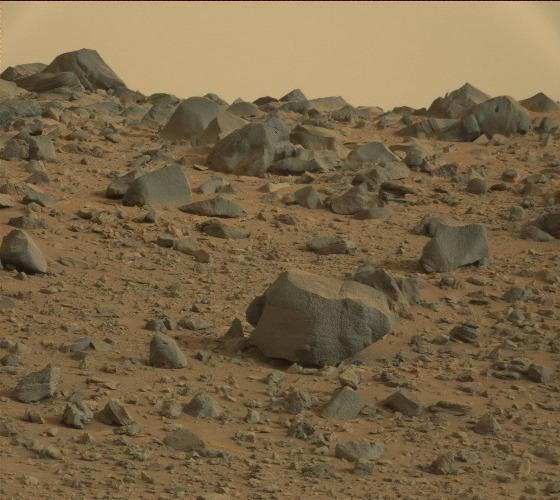
Terrain classes present: Gravel / Sand / Soil, Rock, Shadow, Sky / Distant Mountains